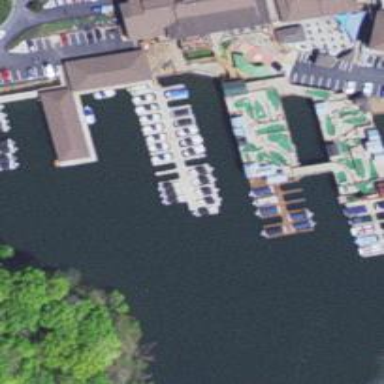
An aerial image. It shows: Pier with mooring facilities.